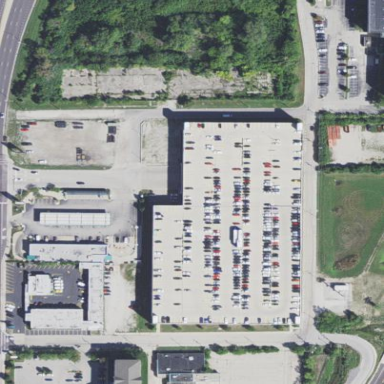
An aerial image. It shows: Multi-storey parking building with park and ride facility.